Question: In Worklight, after using the "build setting and deploy target" option and building all environments I have proceeded to deploy the WAR file and wlapp files on worklight console of the remote server.
now when i try to run my app from the worklight console i get lots of 404 errors
"NetworkError: 404 Not Found:

and when i run my http adapter I get the below error:
> '''
response [/SocialRatingV2/apps/services/api/SocialRatingV2/desktopbrowser/query]
'''
success: //
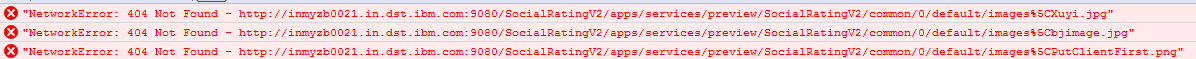
Answer: After talking privately with the user, removing the line at #41 magically made it work again.
Not particularly helpful answer, but that's the best that can be written w/out the code from the application.